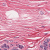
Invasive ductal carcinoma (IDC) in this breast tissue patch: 0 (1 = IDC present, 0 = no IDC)